Question: I've signed up for a pay-as-you-go account with Windows Azure, but haven't purchased anything yet.
I have, however, created a support ticket as I could not move storage from an expired trial subscription.
My question is: in the process of creating this ticket, have I implicitly purchased a support plan?
On the ticket form, there is a 'Support Plan: Standard' notice at the bottom. Although I've never tried to purchase this plan, it looks like it costs $300/month on <URL>.

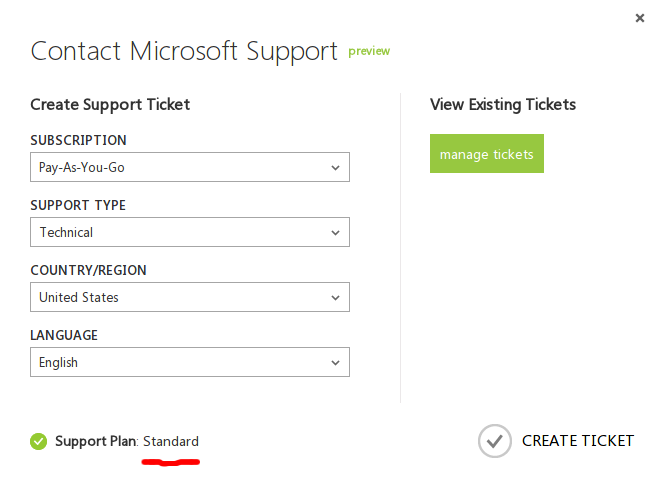
Answer: Microsoft have only just created the support plans that you see on that page, previously all support was free. To allow people to try before they buy they're giving away the standard plan till December 31 2012, which is why you're seeing that plan shown. After this date, unless you pay, you won't be able to raise a support ticket, you'll just have the official MS forums. And SO of course.
<URL>